Interaction volume radius: 5 \u00c5
Interaction volume height: 20 \u00c5
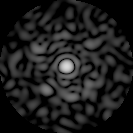
Disorder parameter: 0.8601